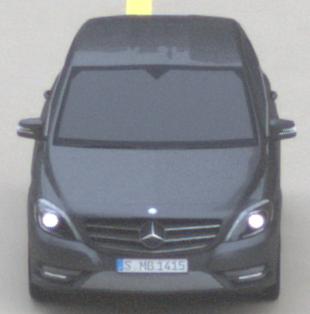
Make: Mercedes-Benz
Model: B 180 BlueEFFICIENCY
Detailed model: B-Class (246)
Model produced from: 2011/11
Model produced until: 2012/10
Doors: 5
Color: gray
Road condition: dry road
Daytime: midday
Contrast: low contrast